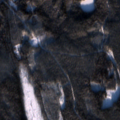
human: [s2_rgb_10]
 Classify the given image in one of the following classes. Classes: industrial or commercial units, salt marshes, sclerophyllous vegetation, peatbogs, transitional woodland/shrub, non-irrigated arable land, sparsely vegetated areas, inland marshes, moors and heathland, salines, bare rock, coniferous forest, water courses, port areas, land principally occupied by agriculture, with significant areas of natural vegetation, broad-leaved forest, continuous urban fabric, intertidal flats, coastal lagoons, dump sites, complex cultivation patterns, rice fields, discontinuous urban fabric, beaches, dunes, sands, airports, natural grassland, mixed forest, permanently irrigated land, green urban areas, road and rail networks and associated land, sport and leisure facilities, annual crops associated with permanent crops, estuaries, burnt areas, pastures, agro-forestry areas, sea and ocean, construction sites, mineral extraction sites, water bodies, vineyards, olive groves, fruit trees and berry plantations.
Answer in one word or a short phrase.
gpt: coniferous forest